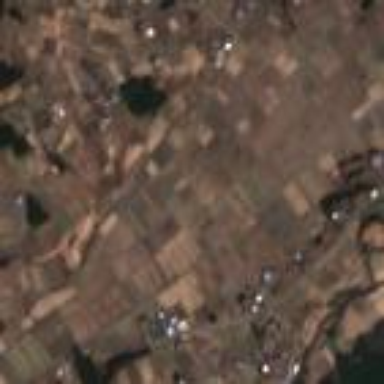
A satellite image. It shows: Farmland with rice crops growing. The produce is rice.